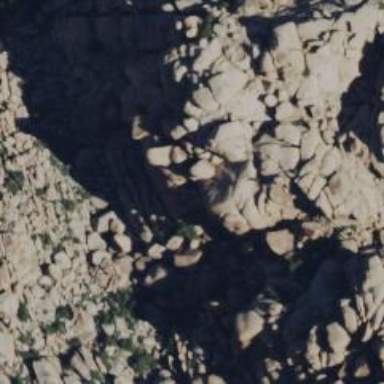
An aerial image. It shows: Cliff in nature.